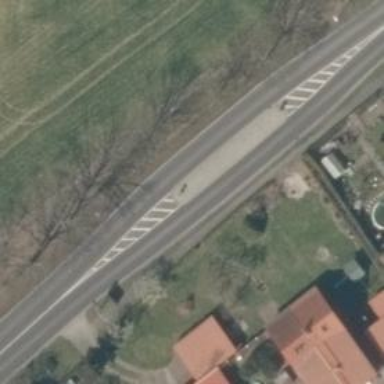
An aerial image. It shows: Chicane for traffic calming.